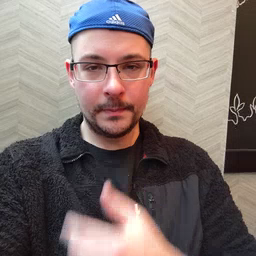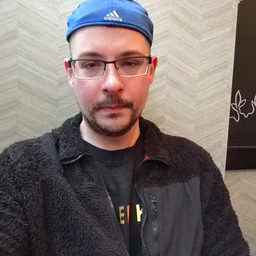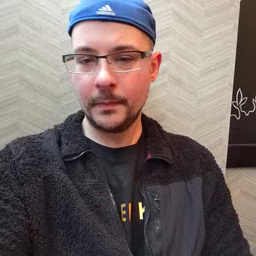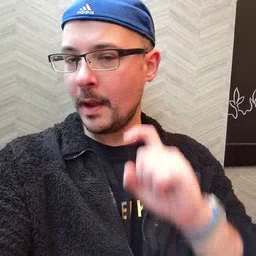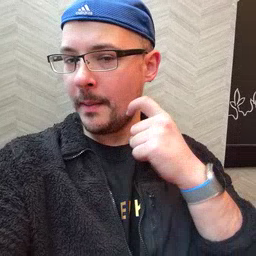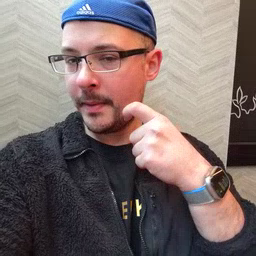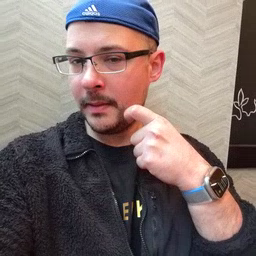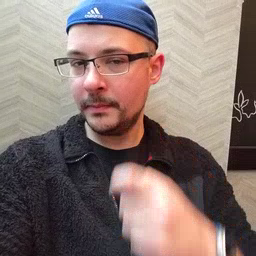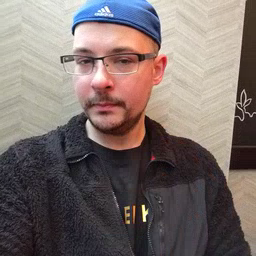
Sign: apple